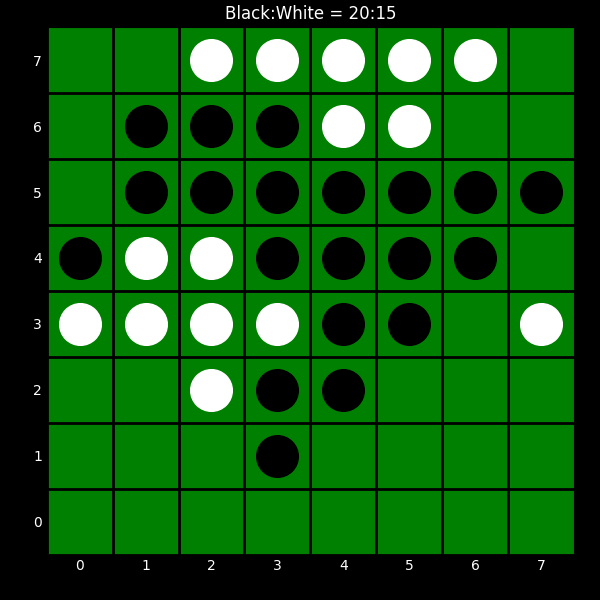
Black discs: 20
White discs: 15